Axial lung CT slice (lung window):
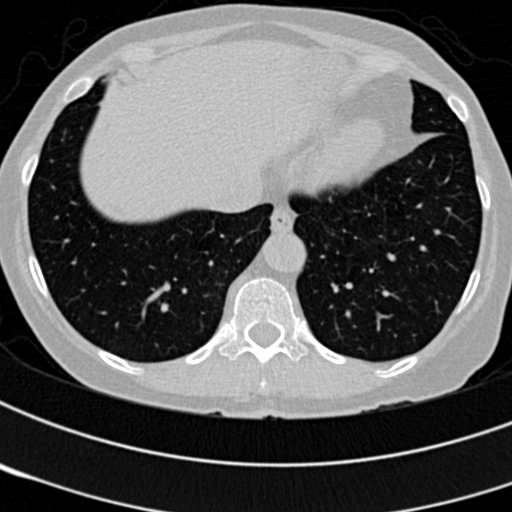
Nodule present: no